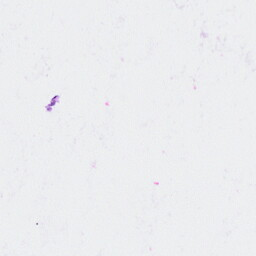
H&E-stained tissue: Breast